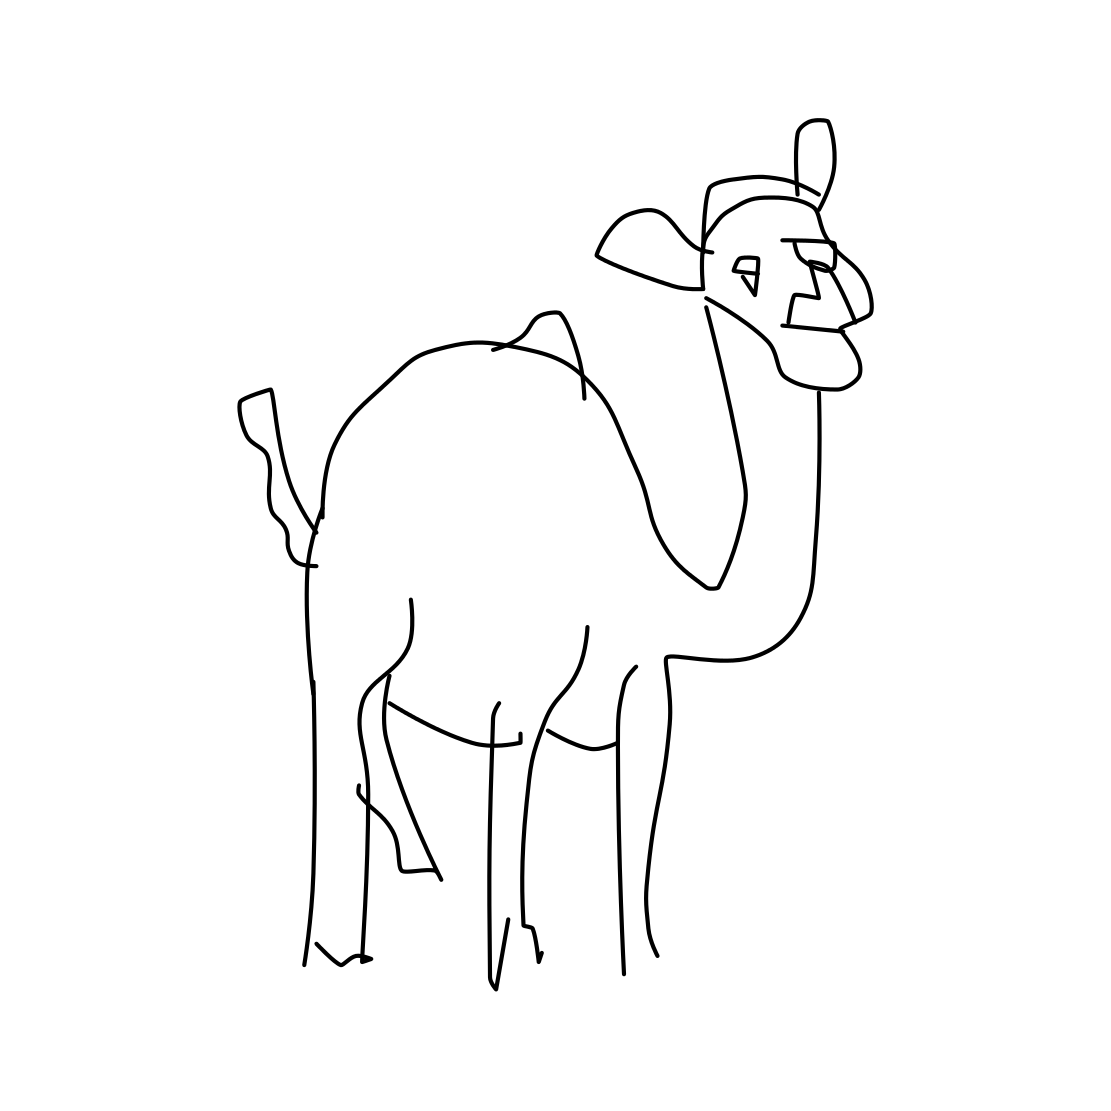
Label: camel